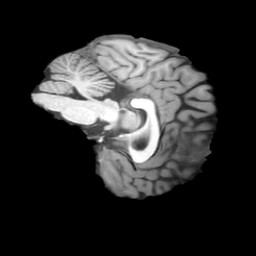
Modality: T1w
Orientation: sagittal